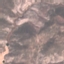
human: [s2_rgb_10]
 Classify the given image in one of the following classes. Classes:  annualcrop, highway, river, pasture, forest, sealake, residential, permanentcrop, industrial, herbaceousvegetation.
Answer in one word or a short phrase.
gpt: HerbaceousVegetation